Question: What is the maximum amount of money that can be robbed from the houses? The neighbour houses cannot be robbed at the same time.
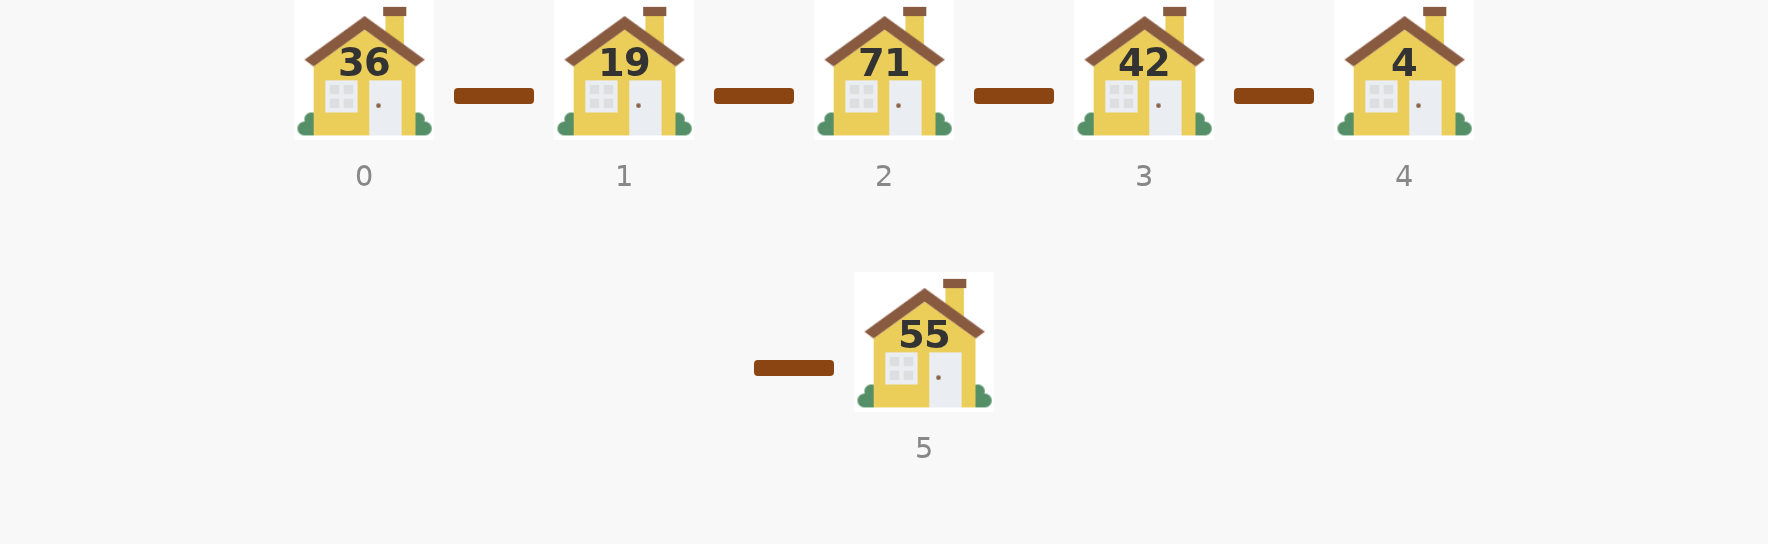
Answer: 162